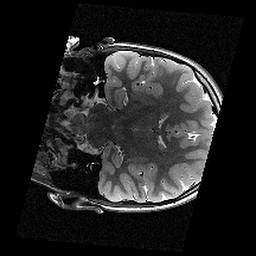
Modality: T2w
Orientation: coronal
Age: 11
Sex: female
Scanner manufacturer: siemens
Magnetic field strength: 3 T
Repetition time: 9.23 s
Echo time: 0.067 s